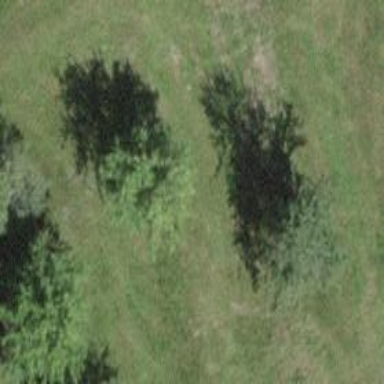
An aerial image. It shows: Single tag "natural: tree."